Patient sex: F
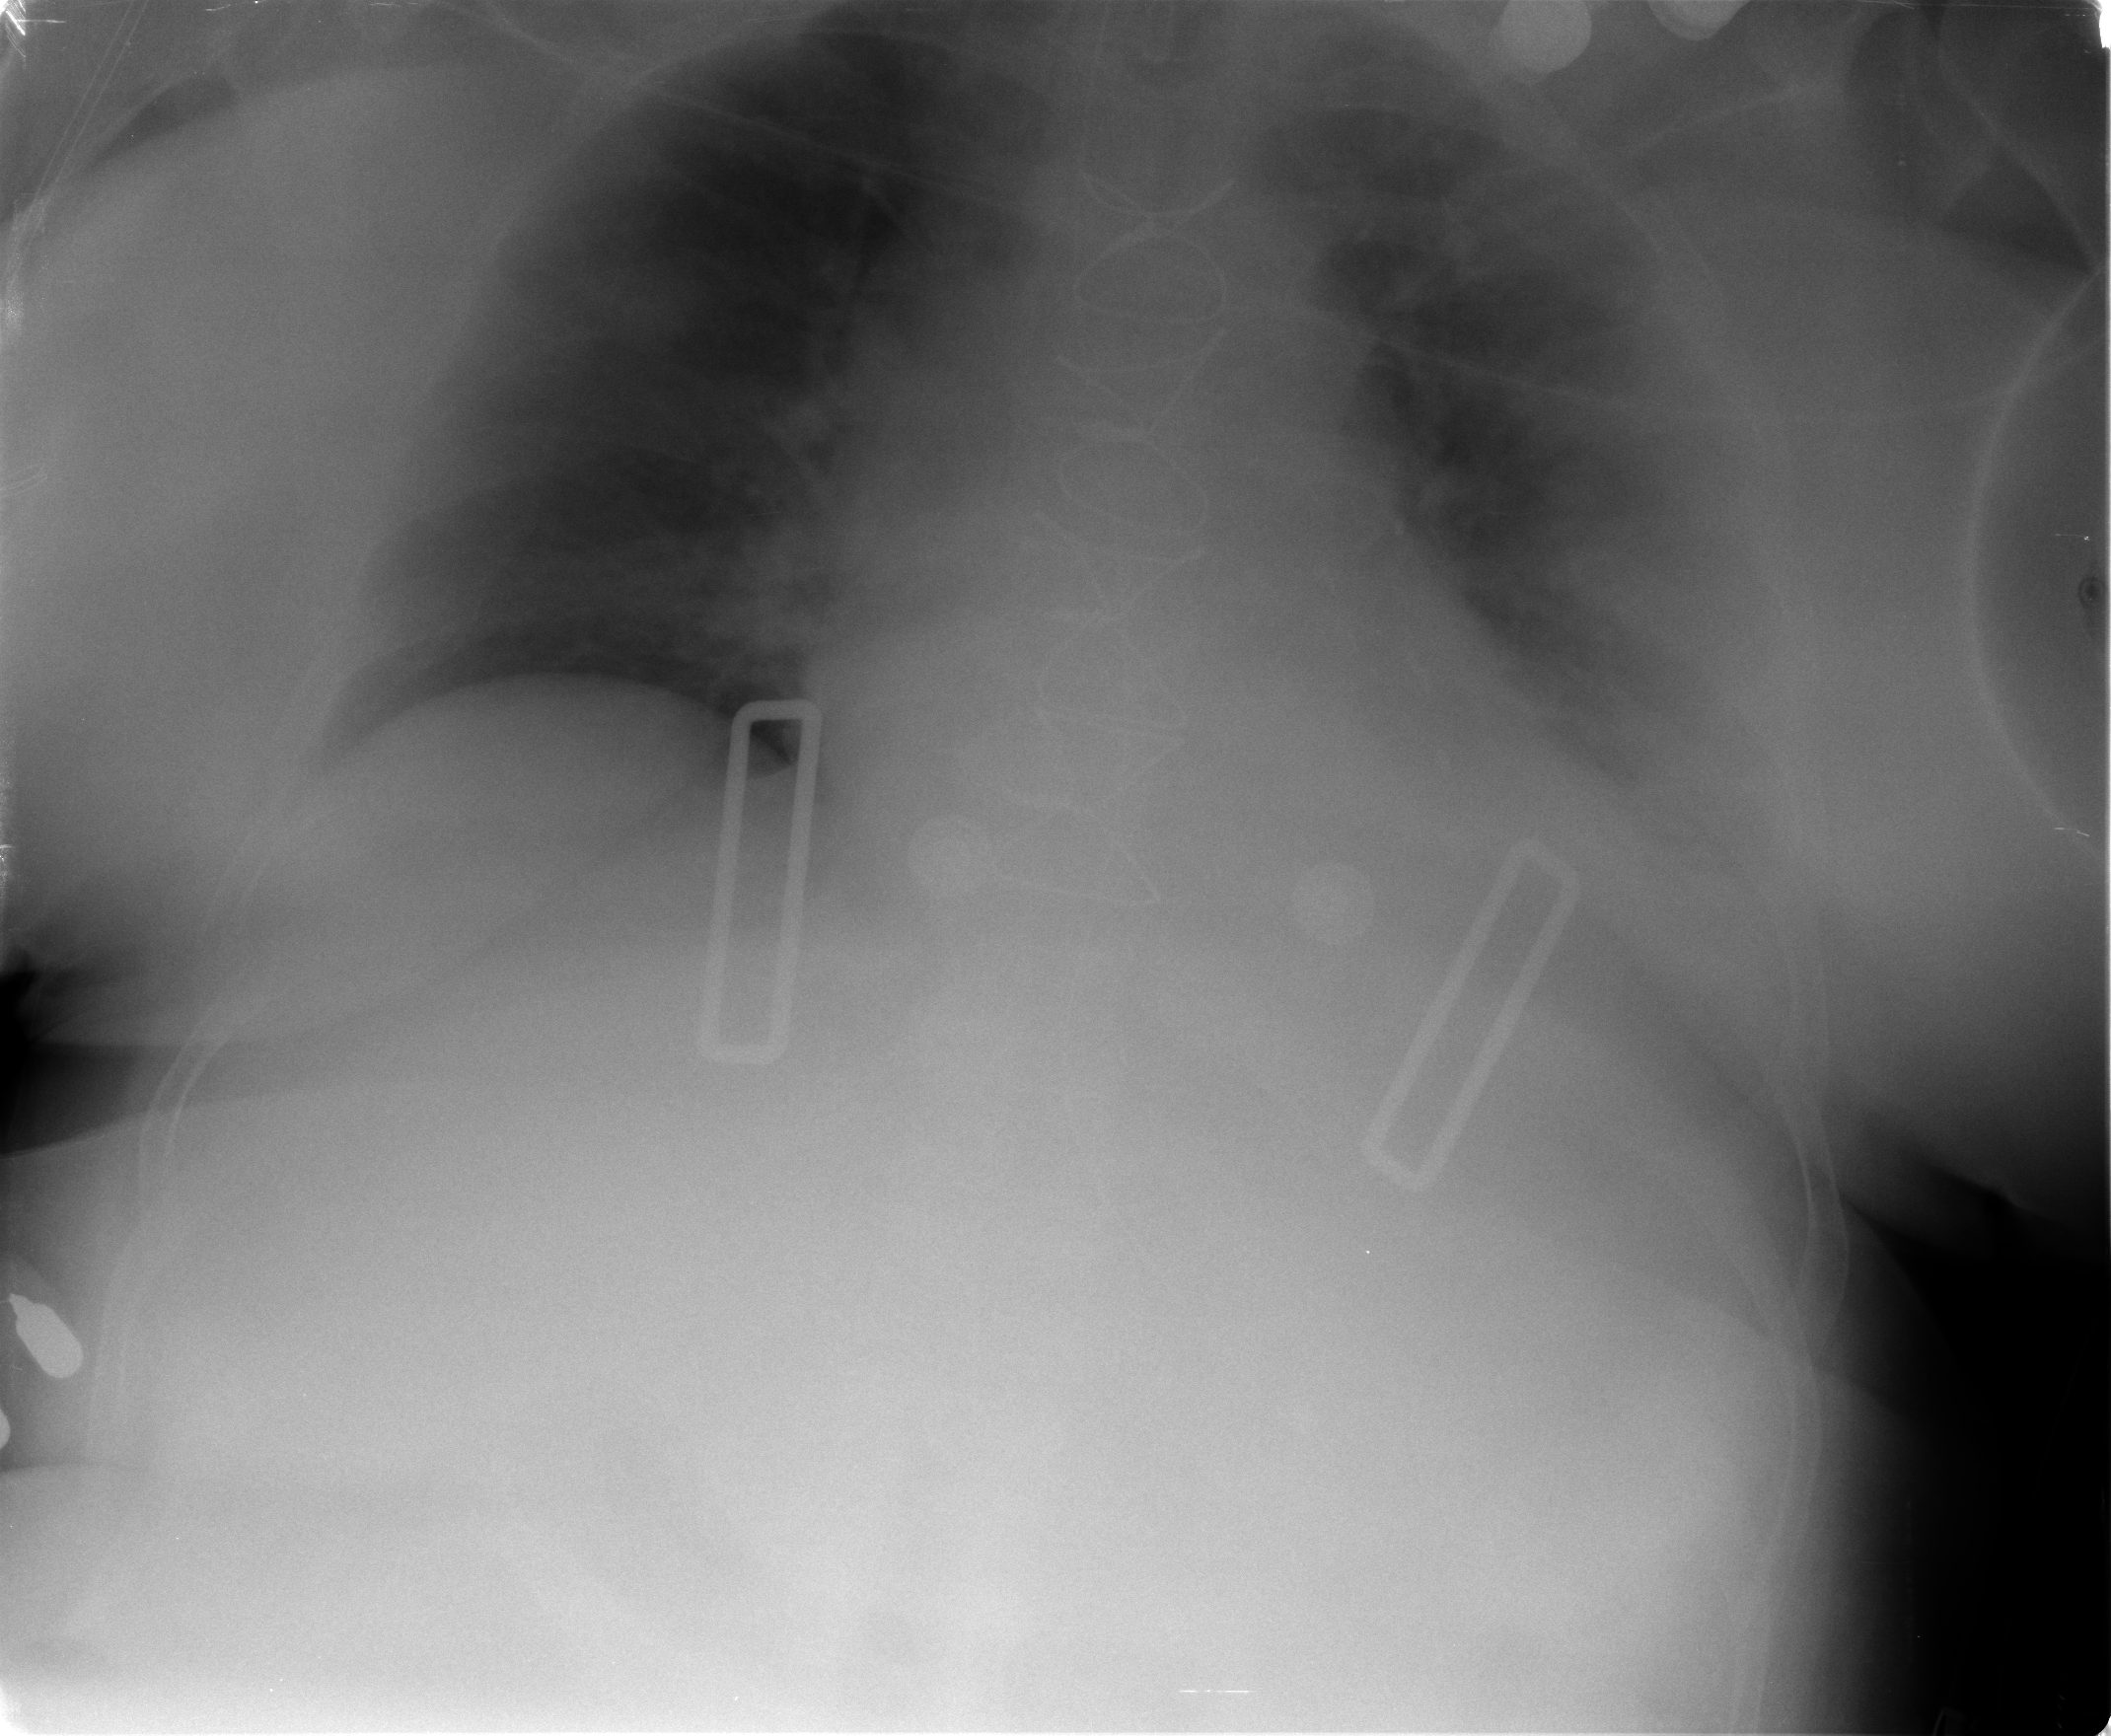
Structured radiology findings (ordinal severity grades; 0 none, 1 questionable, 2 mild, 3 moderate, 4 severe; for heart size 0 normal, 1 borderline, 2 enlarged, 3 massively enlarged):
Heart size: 2
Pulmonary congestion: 2
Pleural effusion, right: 0
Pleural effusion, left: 2
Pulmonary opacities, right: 0
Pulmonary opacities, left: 2
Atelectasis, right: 1
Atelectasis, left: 3